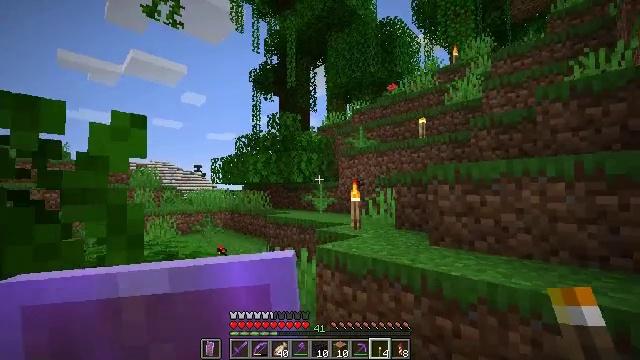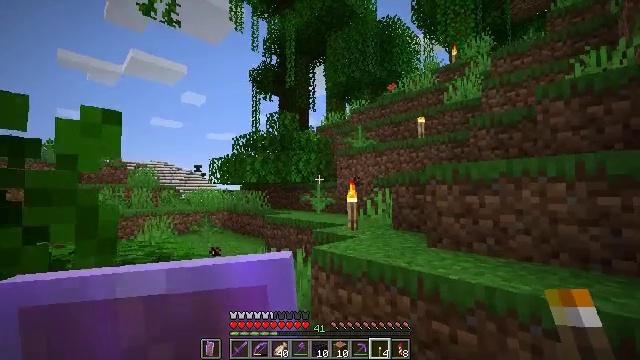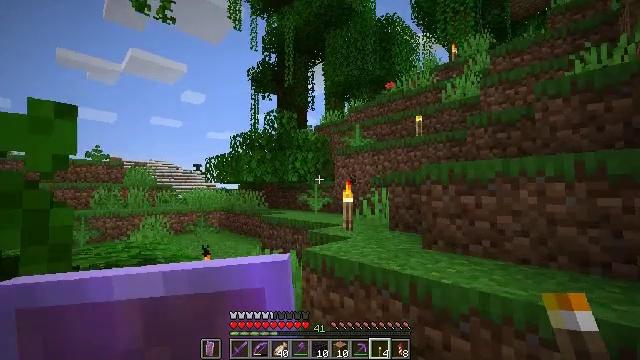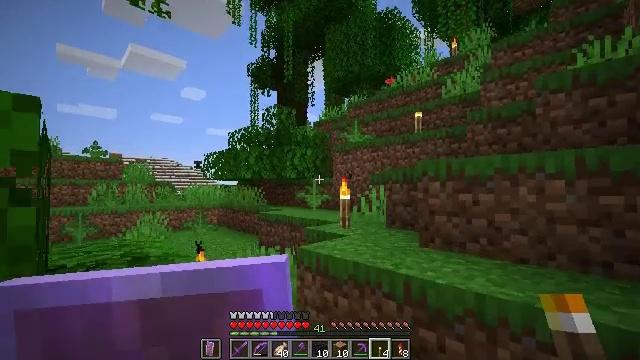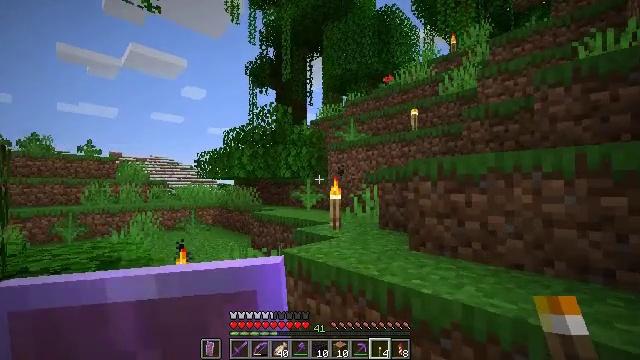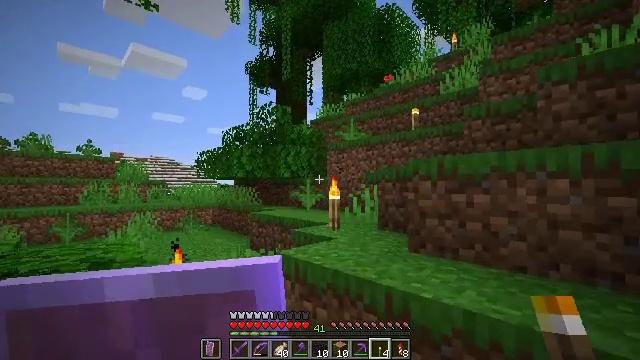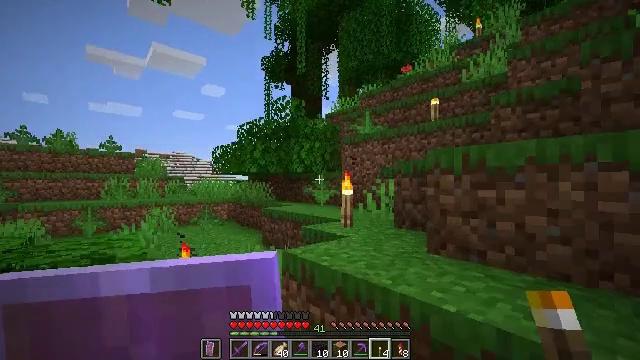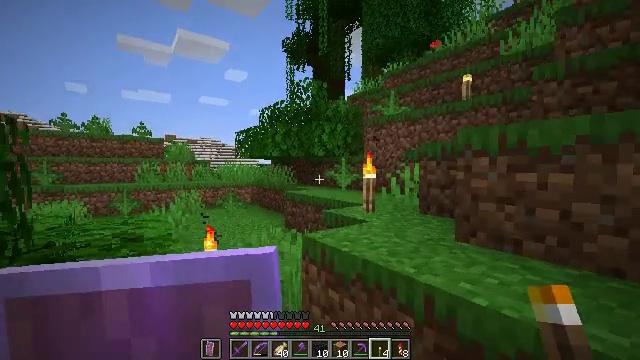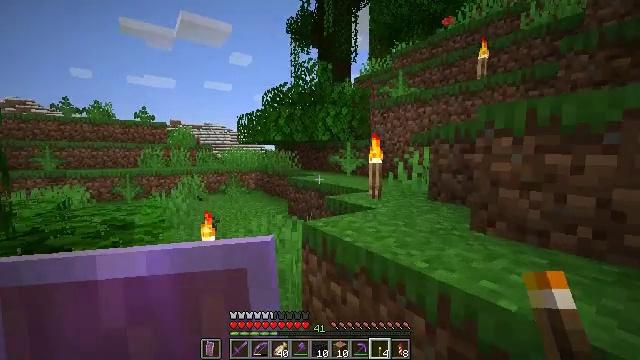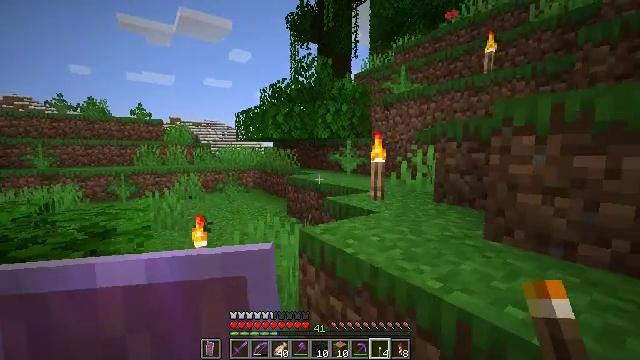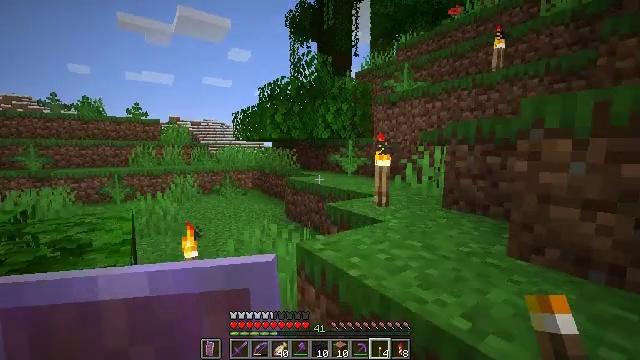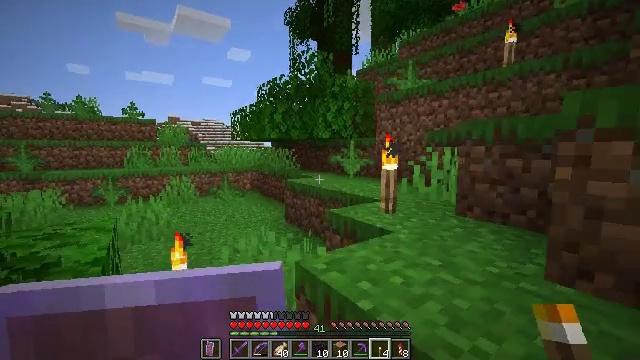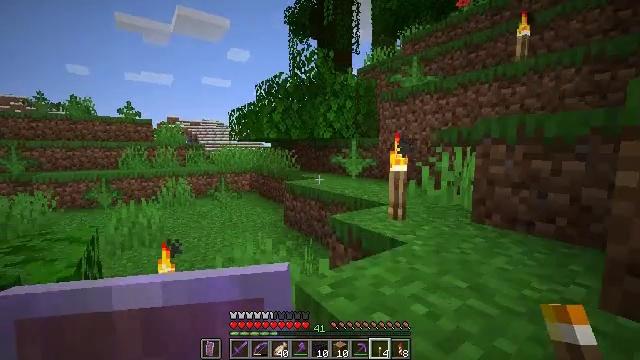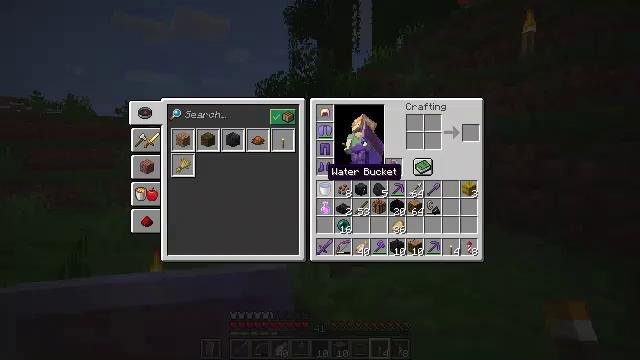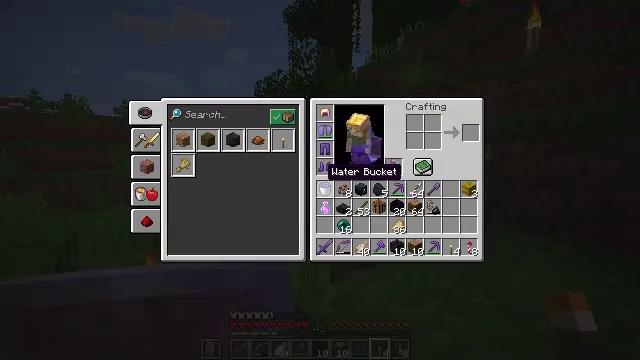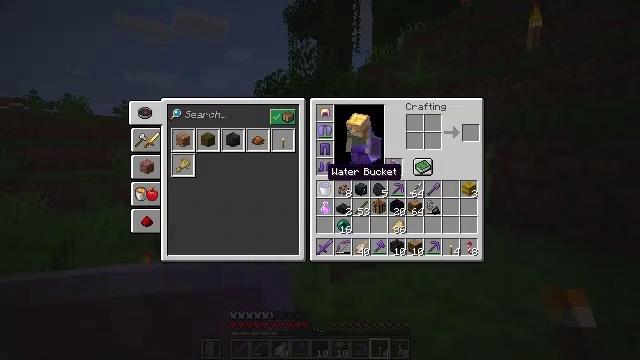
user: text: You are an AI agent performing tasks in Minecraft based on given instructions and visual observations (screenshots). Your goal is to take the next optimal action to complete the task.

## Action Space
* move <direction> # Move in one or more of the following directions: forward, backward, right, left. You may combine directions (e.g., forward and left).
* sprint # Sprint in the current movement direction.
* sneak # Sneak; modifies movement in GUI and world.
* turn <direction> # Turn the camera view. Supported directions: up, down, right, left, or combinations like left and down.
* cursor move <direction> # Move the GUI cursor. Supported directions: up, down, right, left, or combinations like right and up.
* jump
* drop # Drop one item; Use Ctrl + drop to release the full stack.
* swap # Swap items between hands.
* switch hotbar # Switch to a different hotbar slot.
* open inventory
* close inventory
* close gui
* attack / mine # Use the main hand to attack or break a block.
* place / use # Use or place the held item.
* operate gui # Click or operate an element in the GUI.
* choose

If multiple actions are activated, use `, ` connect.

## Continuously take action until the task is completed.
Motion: motion action
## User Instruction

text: Get cocoa by attacking the pod.
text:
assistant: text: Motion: move forward
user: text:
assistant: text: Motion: move forward
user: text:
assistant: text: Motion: move forward
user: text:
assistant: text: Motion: move forward
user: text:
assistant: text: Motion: move forward
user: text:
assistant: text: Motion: move forward, turn left and down
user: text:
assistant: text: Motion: move forward, turn left and down
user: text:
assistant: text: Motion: move forward, turn left and down
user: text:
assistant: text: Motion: move forward
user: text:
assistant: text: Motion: move forward
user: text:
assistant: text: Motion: move forward
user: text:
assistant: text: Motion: move forward
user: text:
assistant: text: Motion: move forward, open inventory
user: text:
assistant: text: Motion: move forward, open inventory
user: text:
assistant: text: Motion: open inventory
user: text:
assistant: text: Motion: open inventory
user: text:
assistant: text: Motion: no_op
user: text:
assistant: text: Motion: turn right
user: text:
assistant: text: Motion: turn right
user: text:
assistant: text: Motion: turn right
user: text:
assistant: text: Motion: no_op
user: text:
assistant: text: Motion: no_op
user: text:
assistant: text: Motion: no_op
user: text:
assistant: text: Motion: no_op
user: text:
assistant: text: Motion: no_op
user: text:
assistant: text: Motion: no_op
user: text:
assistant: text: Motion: no_op
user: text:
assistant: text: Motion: no_op
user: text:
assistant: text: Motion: no_op
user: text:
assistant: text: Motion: no_op